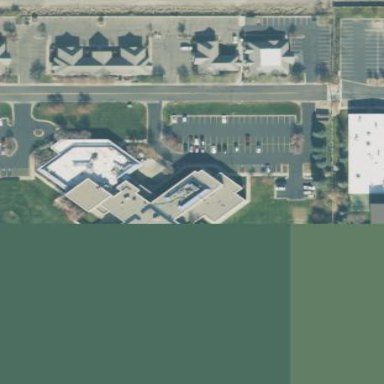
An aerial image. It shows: Hospital building.